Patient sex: F
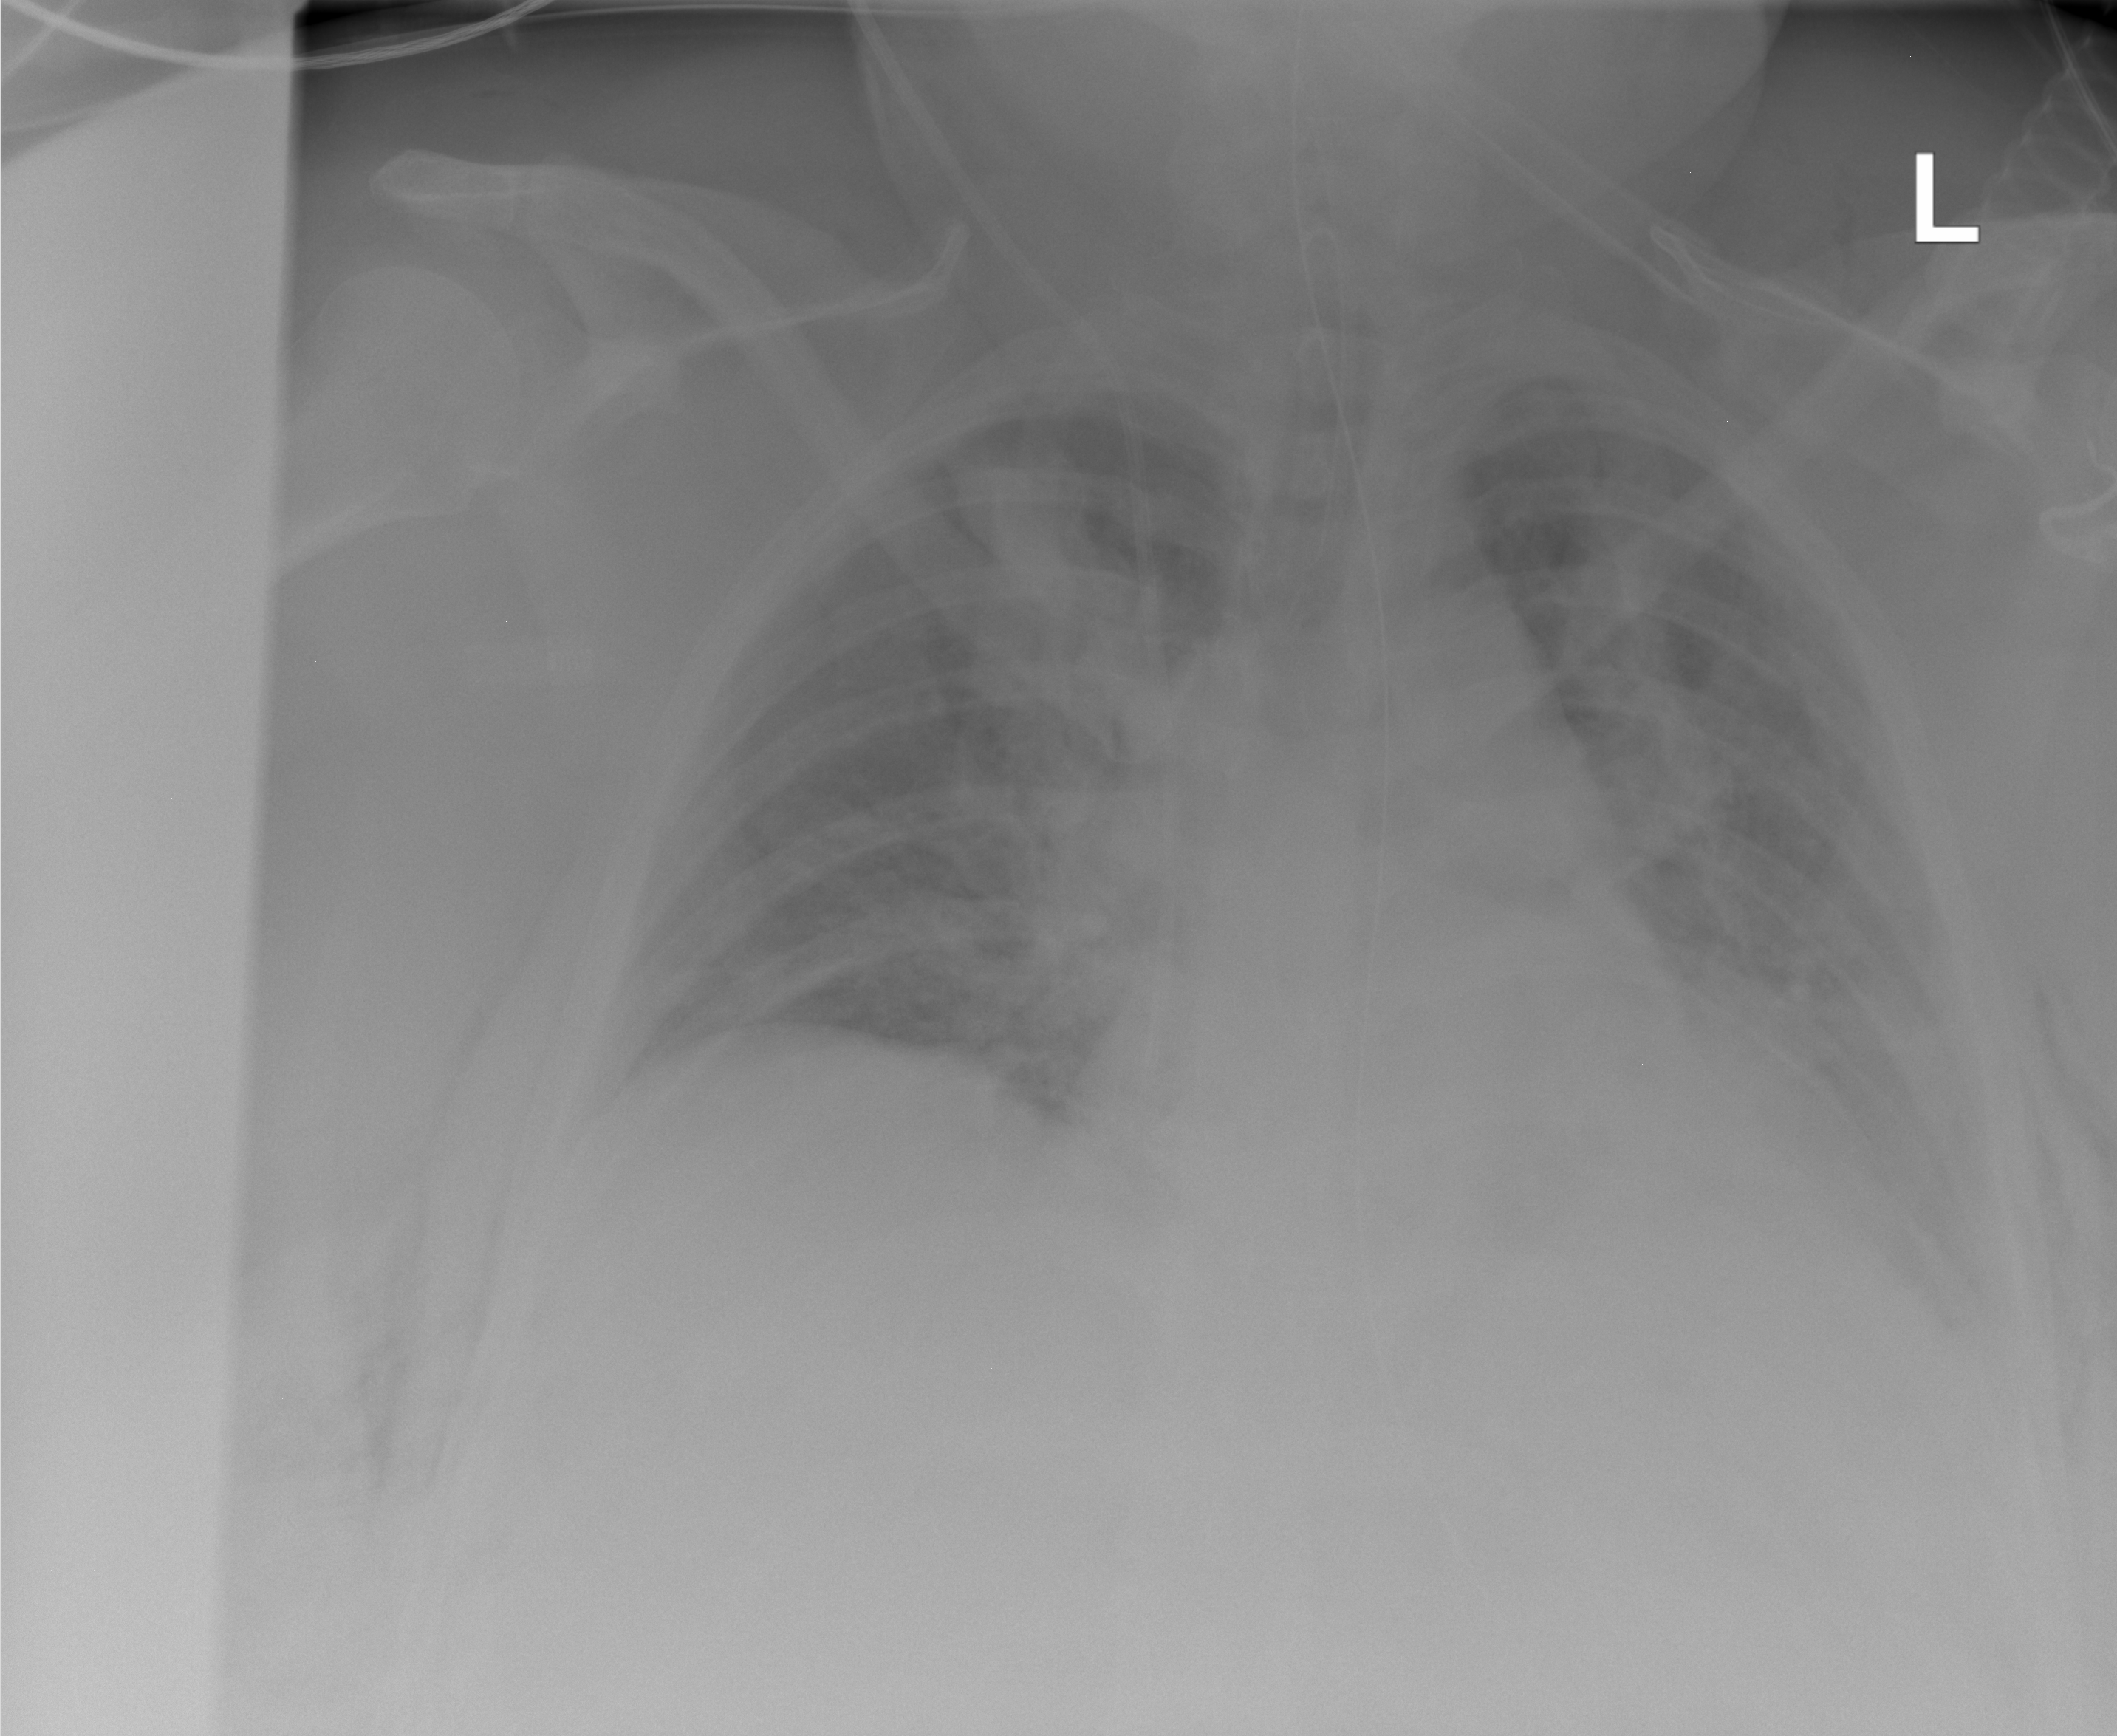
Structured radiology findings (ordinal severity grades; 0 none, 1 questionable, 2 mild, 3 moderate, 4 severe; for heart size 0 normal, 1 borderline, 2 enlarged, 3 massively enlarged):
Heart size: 2
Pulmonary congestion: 2
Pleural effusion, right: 0
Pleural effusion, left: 0
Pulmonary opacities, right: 0
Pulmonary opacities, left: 0
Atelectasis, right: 0
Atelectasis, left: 2